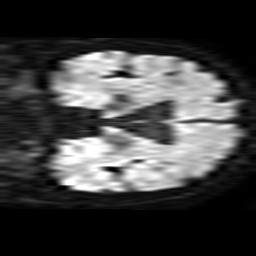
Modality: TRACE
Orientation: coronal
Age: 73
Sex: female
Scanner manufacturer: philips
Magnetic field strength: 3 T
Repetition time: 3.961 s
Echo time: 0.06134 s